Question: I have the following for my routes.rb file:
'''
Hchq::Application.routes.draw do
resources :users
resources :sessions, only: [:new, :create, :destroy]
match '/signup', to: 'users#new'
match '/signin', to: 'sessions#new'
match '/signout', to: 'sessions#destroy', via: :delete
end
'''
When I run 'rake routes' I get:
'''
users GET /users(.:format) users#index
POST /users(.:format) users#create
new_user GET /users/new(.:format) users#new
edit_user GET /users/:id/edit(.:format) users#edit
user GET /users/:id(.:format) users#show
PUT /users/:id(.:format) users#update
DELETE /users/:id(.:format) users#destroy
sessions POST /sessions(.:format) sessions#create
new_session GET /sessions/new(.:format) sessions#new
session DELETE /sessions/:id(.:format) sessions#destroy
signup /signup(.:format) users#new
signin /signin(.:format) sessions#new
signout DELETE /signout(.:format) sessions#destroy
'''
and yet, when I go to 'http://localhost:3000/signout' I get the following:

In the log I get: 'ActionController::RoutingError (No route matches [GET] "/signout"):'
Which, shouldn't I be having a [DELETE] instead of a [GET] on the /signout route? If so how do I change it?
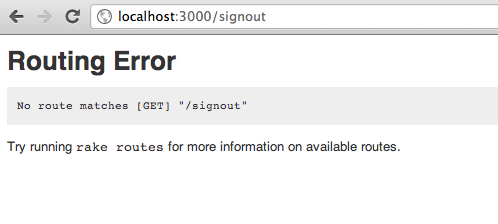
Answer: By navigating straight from your browser to that address, you're actually performing a GET request. Browsers by default are submitting GET requests when a user enters a URL and ask it to render the page.
You should insert a link in your view using '#link_to' and passing the 'DELETE' method as an option, like this:
'''
link_to "Signout", signout_path, :method => :delete
'''